Question: I am creating a view programmatically. The view is fairly simple as it only contains an 'MKMapView' which I want to fill the screen (with the exception of the navigation bar at the top).
Here is what I am doing to setup the MKMapView:
'''
- (void)setupMapView
{
mapView = [[MKMapView alloc] initWithFrame:self.view.frame];
mapView.delegate = self;
mapView.autoresizingMask = UIViewAutoresizingFlexibleHeight | UIViewAutoresizingFlexibleWidth;
[self.view addSubview:mapView];
}
'''
However, the 'MKMapView' doesn't seem to fill the entire screen. If you look at the top of this screenshot there is a gap between the top of the map and the bottom of the navigation bar (which is added by the 'UINavigationController').

Please could someone suggest why this is happening and how I can fix it?
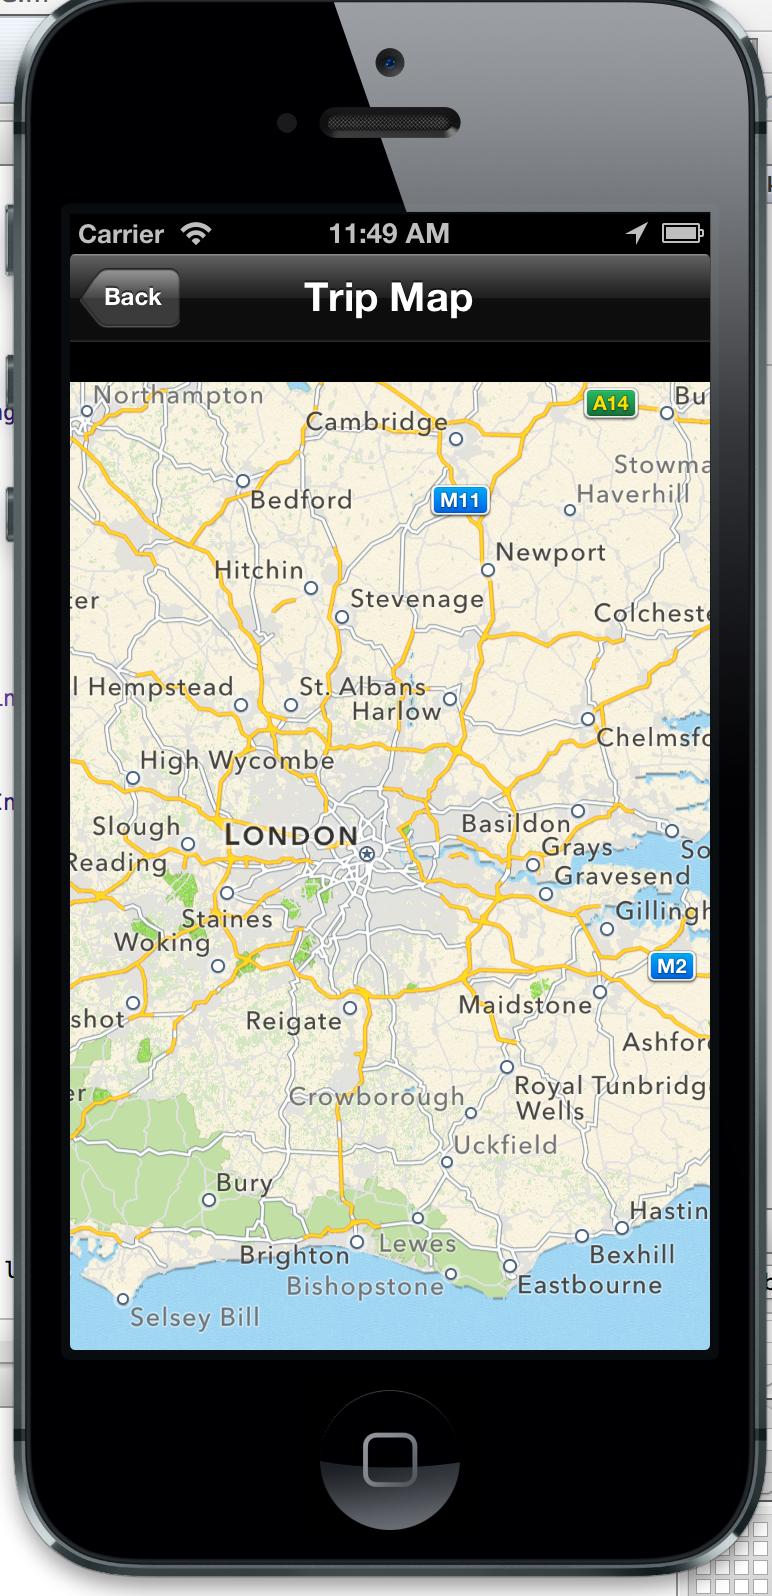
Answer: The frame of the view ('self.view.frame') probably have an offset in the 'y' position. This is to position it correctly in its superviews coordinate space. When you copy that frame onto your new view it is inappropriate because you are moving into a different coordinate space.
A cheap alternative that will work in 99.9% or cases is to use the view 'bounds' instead:
'''
mapView = [[MKMapView alloc] initWithFrame:self.view.bounds];
'''
Because this usually has an 'origin' of zero and the full 'size' of the view.